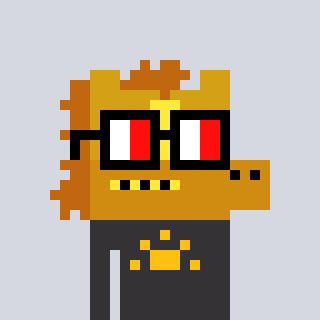
a pixel art character with square glasses with black frames and red eyes, a yellow horse-shaped head and a grayscale-colored body on a cool background